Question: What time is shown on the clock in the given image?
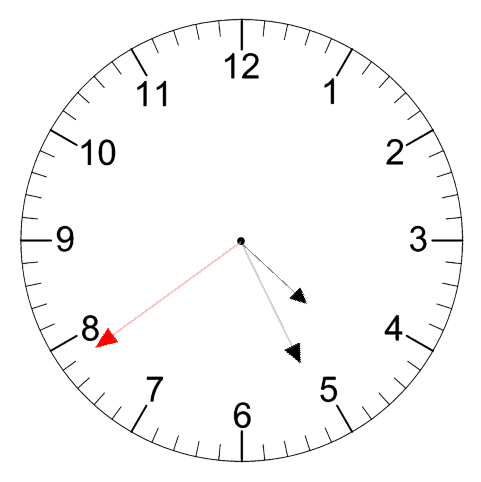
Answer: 04:25:39